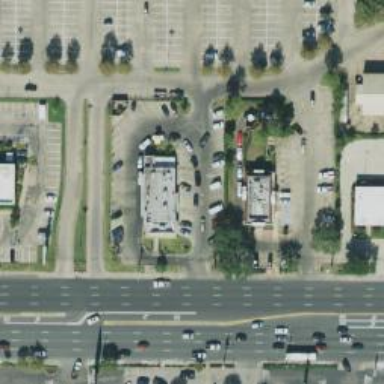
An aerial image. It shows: Parking space is available.